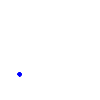
Particle: pion